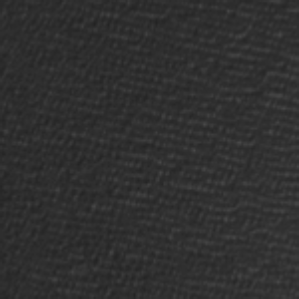
Label: frost